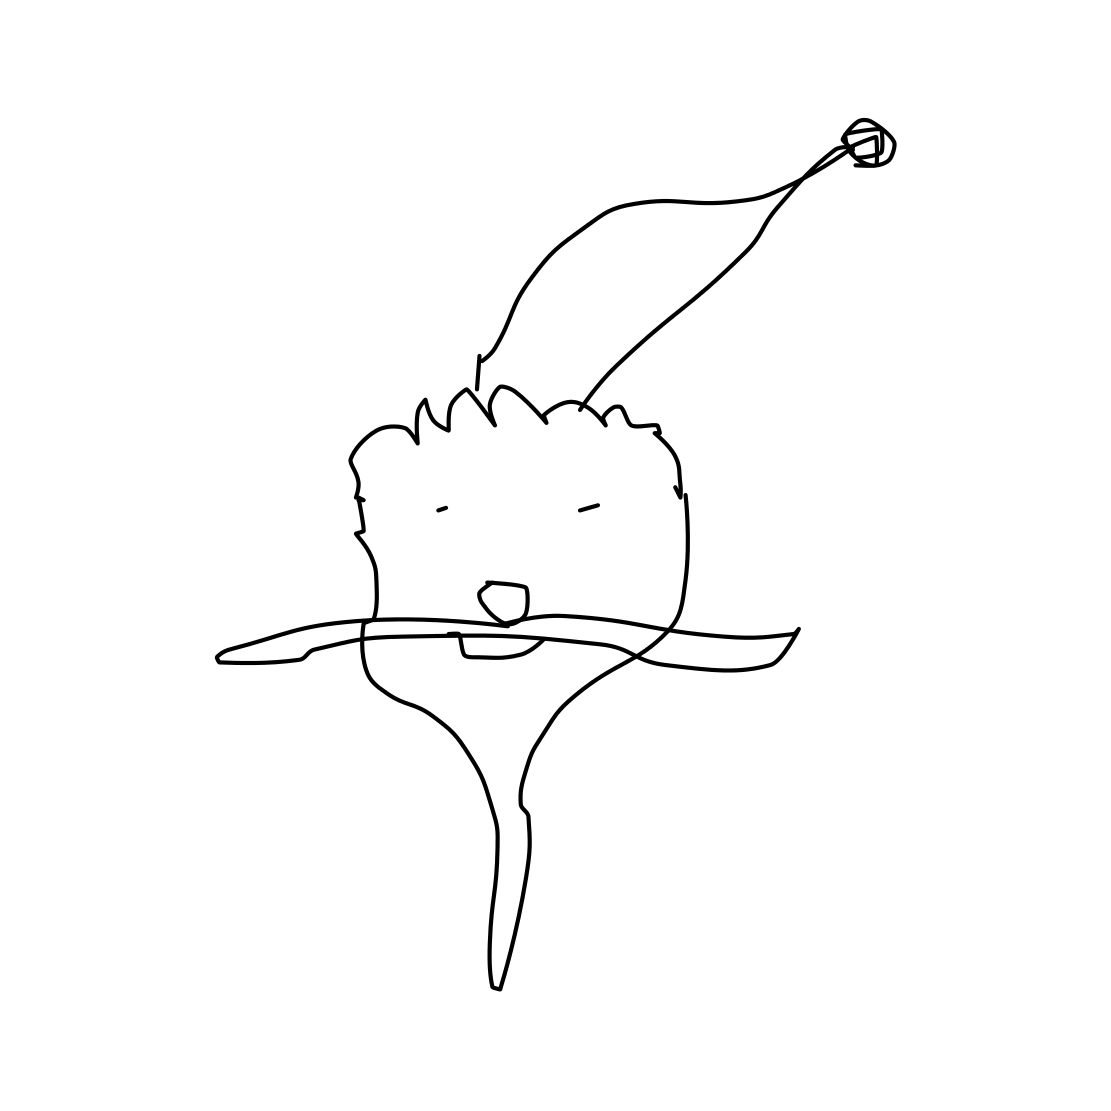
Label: santa claus